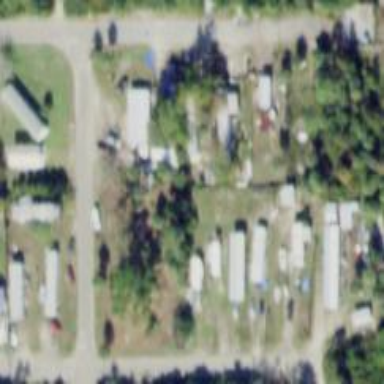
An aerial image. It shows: Residential area designated as trailer park.